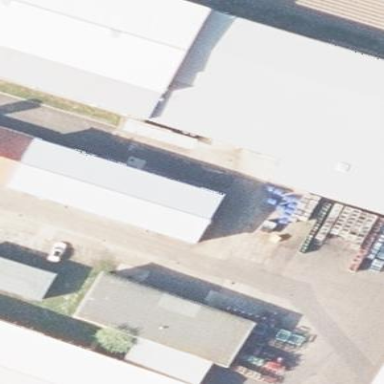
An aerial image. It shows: Industrial building.